Question: I have the following situation, where the already sent headers problem happens, when sending multiple request from the server to the client via AJAX:

It is something I expected since I opted to go with AJAX, instead of sockets. Is there is other way around to exchange the data between the server and the client, like using browserify to translate an emitter script for the client? I suppose that I can't escape the sockets, so I will take advice about simpler library, as sockets.io seems too complex for such a small operation.
//-------------------------
Update:
Here is the node.js code as requested.
'''
var maxRunning = 1;
var test_de_rf = ['rennen','ausgehen'];
function callHandler(word, cb) {
console.log("word is - " + word);
gender.gender_function_rf( word , function (result_rf) {
console.log(result_rf);
res.send(result_rf);// Here I send data back to the ajax call
setTimeout(function() { cb(null);
}, 3000);
});
}
async.eachLimit(test_de_rf, maxRunning, function(item, done) {
callHandler(item, function(err) {
if (err) throw new Error(err);
done();
});
}, function(err) {
if (err) throw new Error(err);
console.log('done');
});
'''
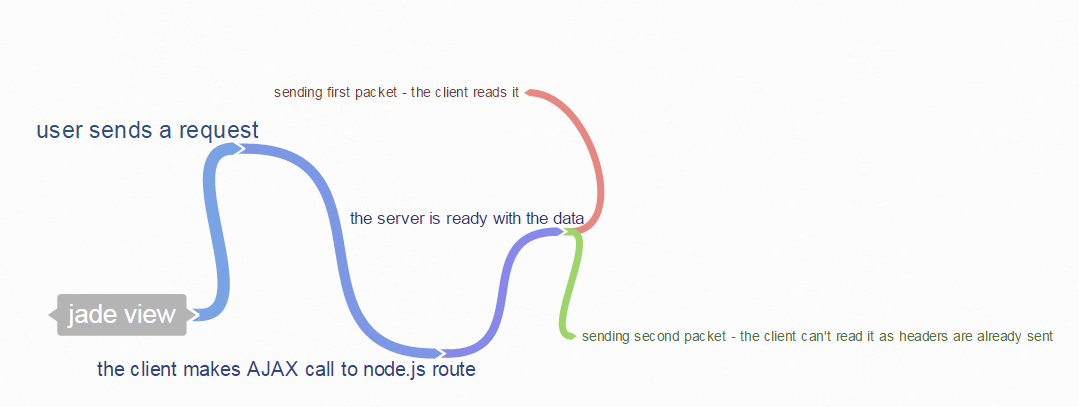
Answer: 'res.send()' sends and finishes an http response. You can only call it once per request because the request is finished and done after calling that. It is a fairly high level way of sending a response (does it all at once in one call).
If you wanted to have several different functions contributing to a response, you could use the <URL>.
You can use the standard webSocket API in the browser and get webSocket module for server-side support or you can use socket.io which offers both client and server support and a number of higher level functions (such as automatic reconnect, automatic failover to http polling if webSockets are not supported, etc...).
---
All that said, if what you really want is the ability to just send some data from server to client whenever you want, then a webSocket is really the better way to go. This is a persistent connection, is supported by all modern browsers and allows the server to send data unsolicited to the client at any time. I'd hardly say socket.io is complex. The doc isn't particularly great at explaining things (not uncommon in the open source world as the node.js doc isn't particularly great either). But, I've always been able to figure advanced things out by just looking at a few runtime data structures in the debugger and/or looking at the source code.